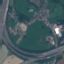
Label: Highway